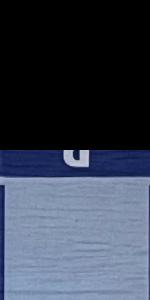
Label: Empty